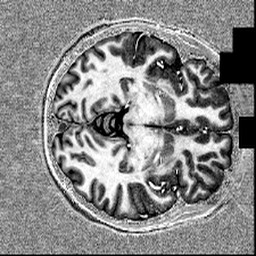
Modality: UNIT1
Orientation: axial
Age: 27
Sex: female
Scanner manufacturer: siemens
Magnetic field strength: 6.98 T
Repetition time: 5 s
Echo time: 0.00247 s